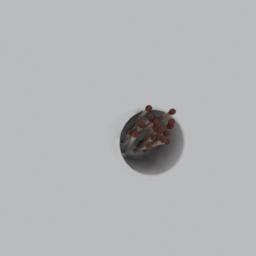
Label: decoration